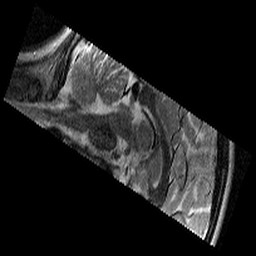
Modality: T2w
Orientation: sagittal
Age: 13
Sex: female
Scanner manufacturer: siemens
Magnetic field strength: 3 T
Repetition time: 9.23 s
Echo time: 0.067 s